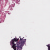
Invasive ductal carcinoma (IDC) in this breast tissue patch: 0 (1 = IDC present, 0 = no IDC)